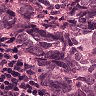
Metastatic tissue present: yes